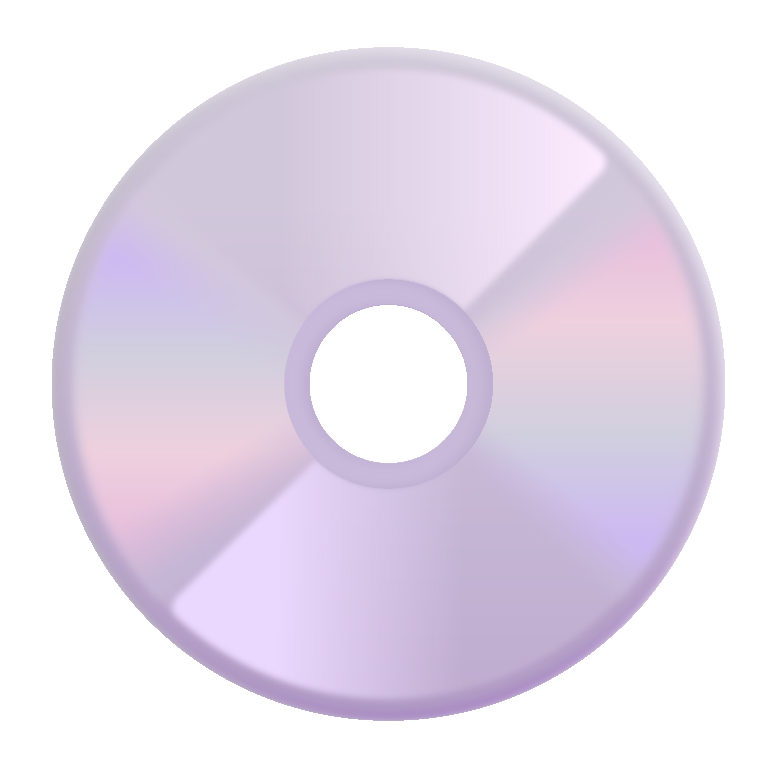
optical disk color